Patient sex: F
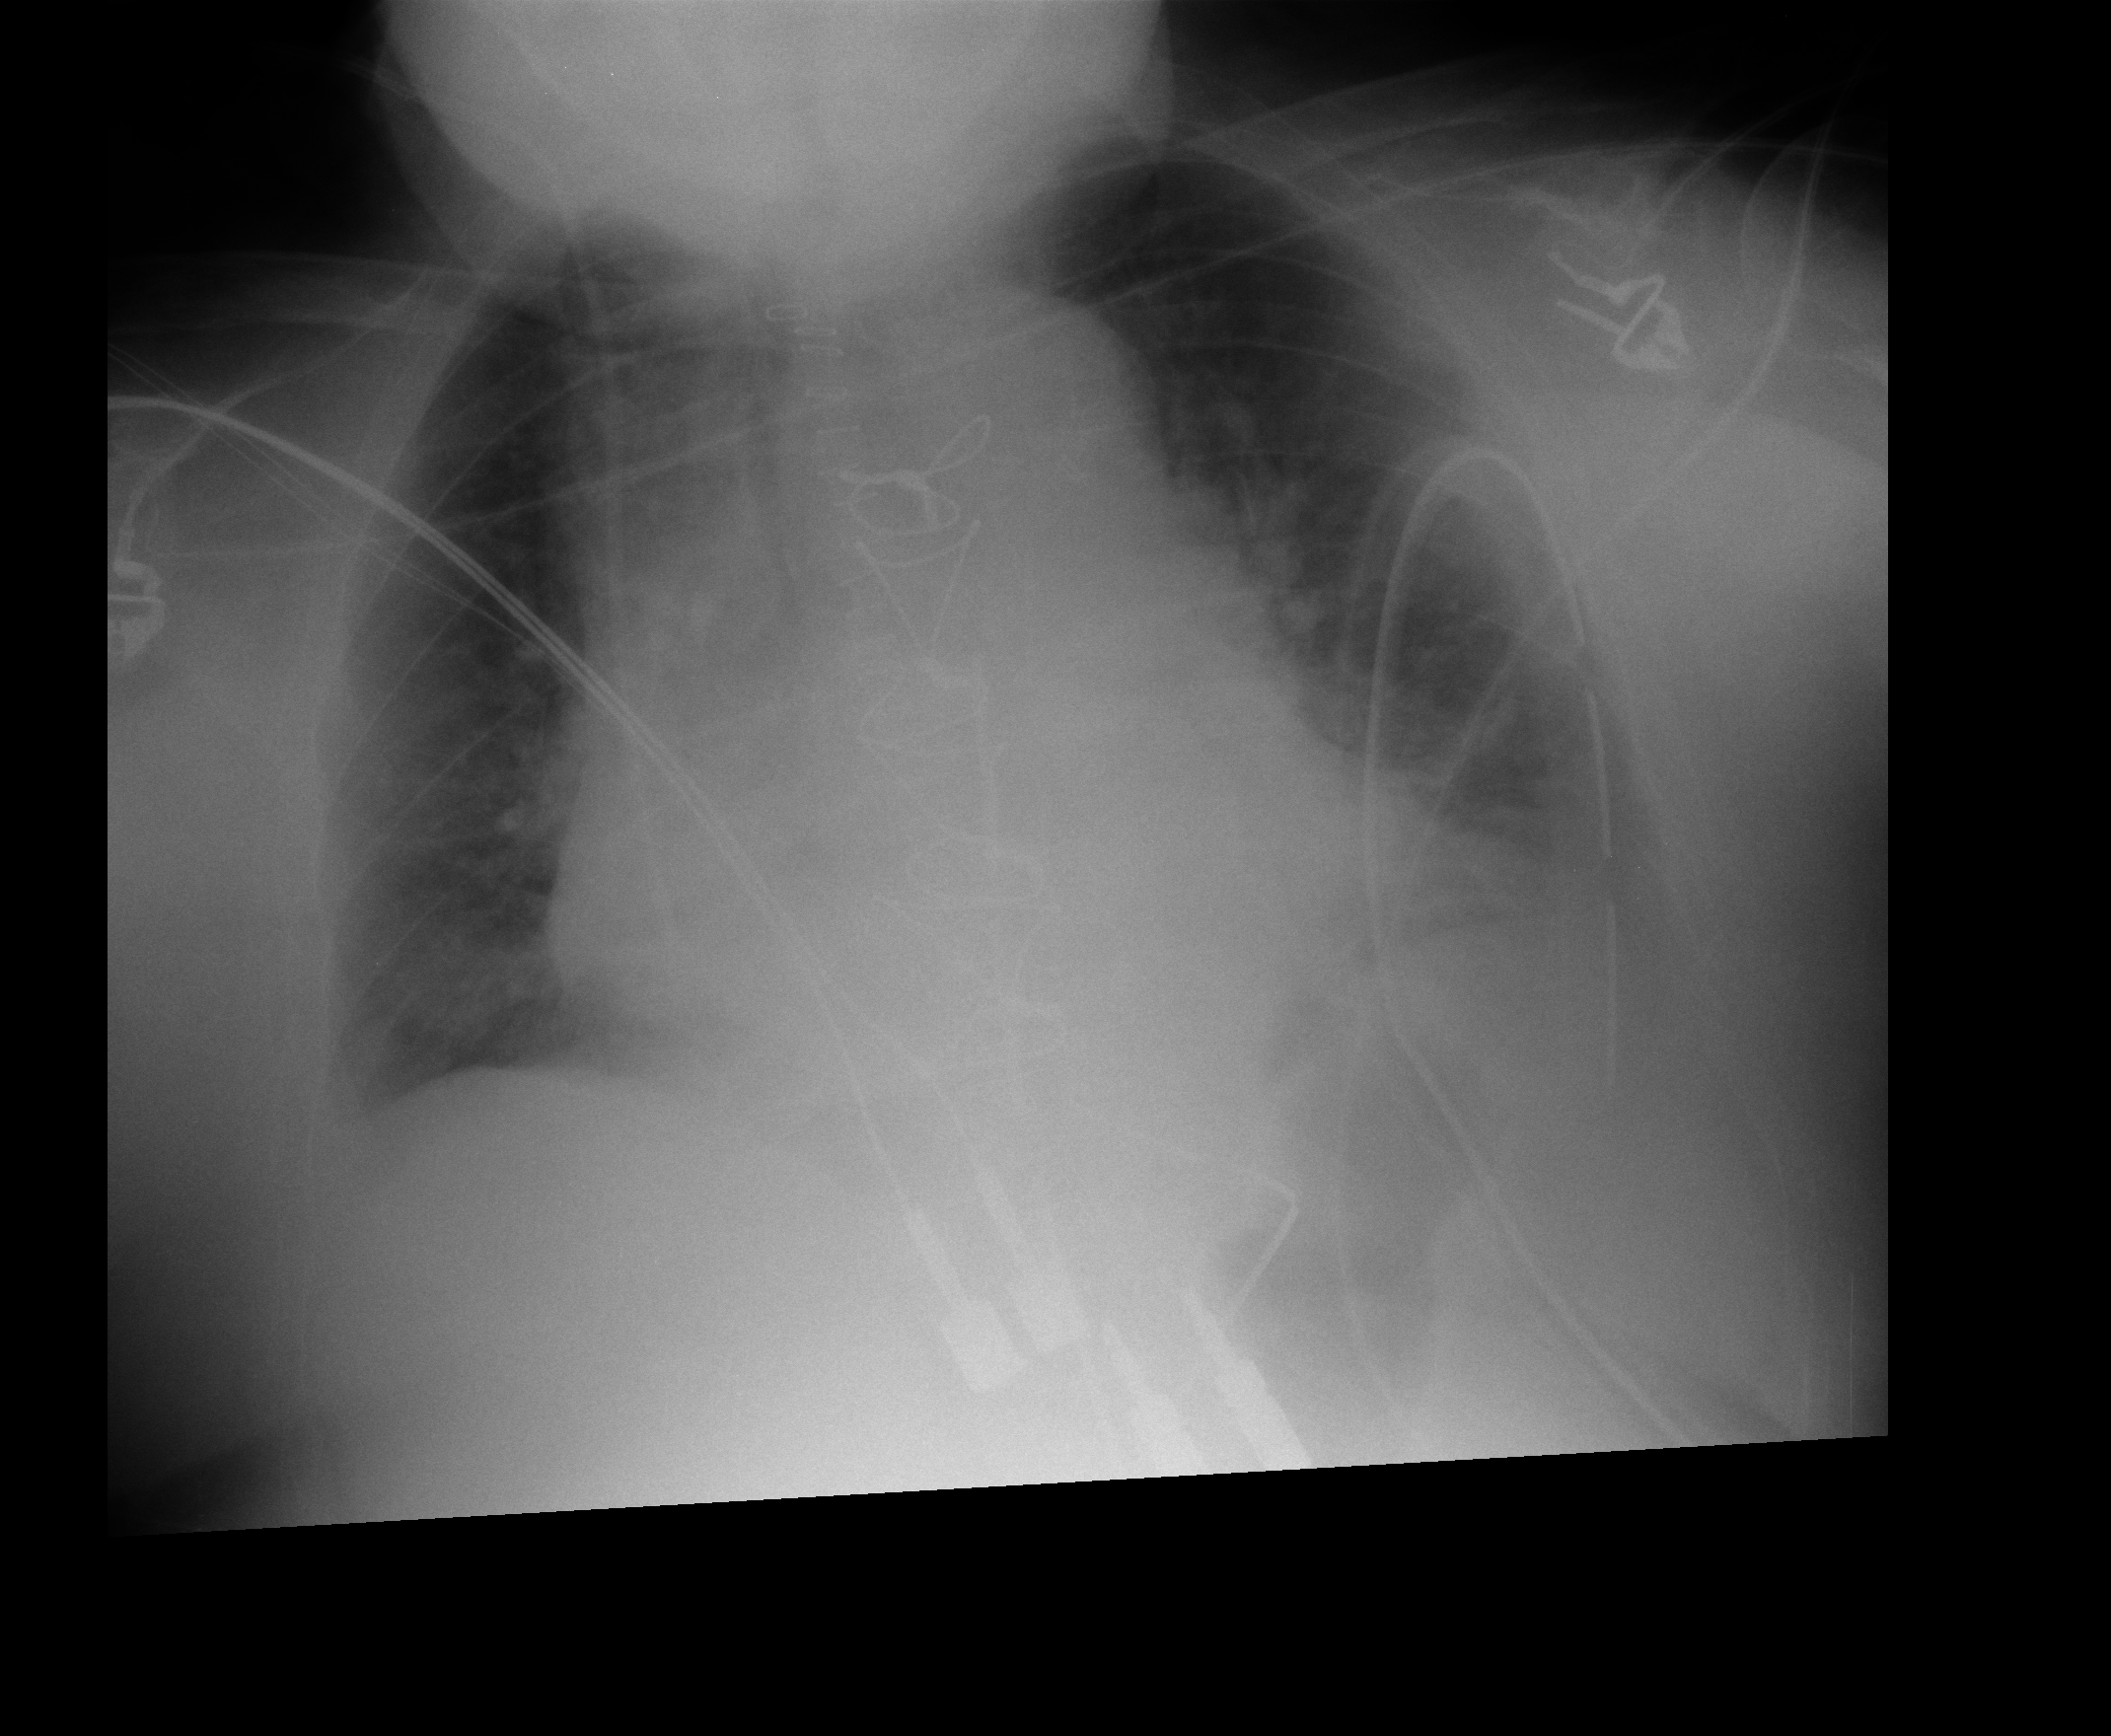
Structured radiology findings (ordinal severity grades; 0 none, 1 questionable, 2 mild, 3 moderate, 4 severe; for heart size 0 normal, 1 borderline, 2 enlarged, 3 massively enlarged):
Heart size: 2
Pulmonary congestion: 2
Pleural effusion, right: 0
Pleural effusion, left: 1
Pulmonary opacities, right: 0
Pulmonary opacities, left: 0
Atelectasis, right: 2
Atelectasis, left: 2